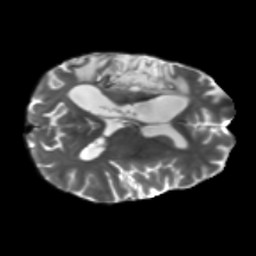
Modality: T2w
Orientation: axial
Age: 64
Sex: male
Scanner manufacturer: siemens
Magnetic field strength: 3 T
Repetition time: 5.25 s
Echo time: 0.08 s